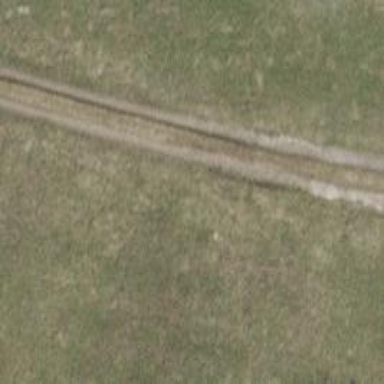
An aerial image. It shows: Track with grade 5 tracktype.